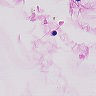
Metastatic tissue present: no